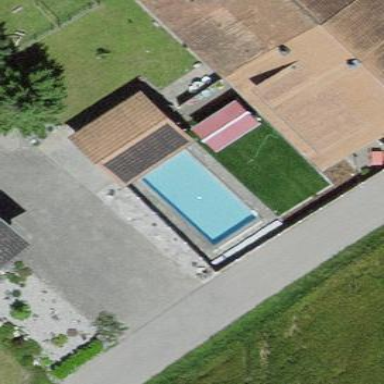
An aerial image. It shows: Swimming pool located in leisure land.